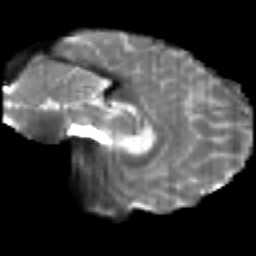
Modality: T2w
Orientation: sagittal
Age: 18
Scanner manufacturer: siemens
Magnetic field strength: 3 T
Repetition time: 2.2 s
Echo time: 0.084 s